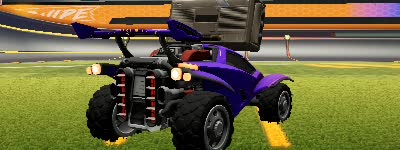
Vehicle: octane